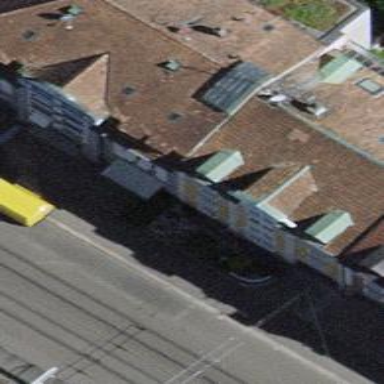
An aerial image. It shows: Clothing store.